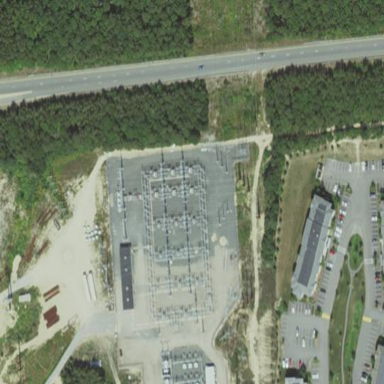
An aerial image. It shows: Distribution substation surrounded by fence.